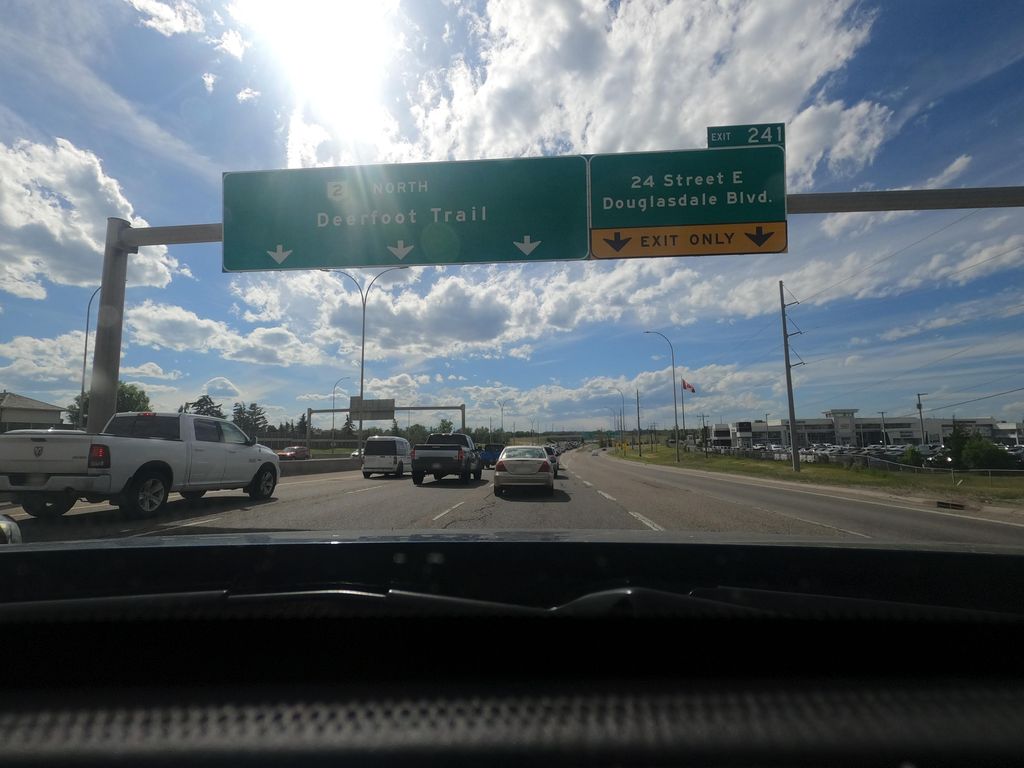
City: calgary